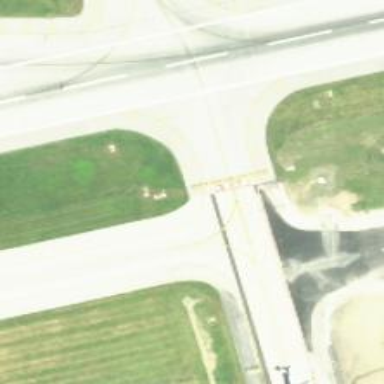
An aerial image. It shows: Image of taxiway at airport.